Question: Need to identify the best way to contemplate this scenario :
The User can enter the system which fields he wants and what type of field
Example:
'''
ID;Key;Type;
01;Name;Varchar;
02;Date;DateTime;
03;Gender;byte;
'''
Then a 'tbRegister' table must store the information of the document registered by the user using the fields that it created.
'''
Guid;DocumentID;Fild_Name;Fild_Date;Fild_Gender;CreateOn; CreateBy;
das215sa-15d1a-2d56as1;1;Joao;21/01/2001;1;30/11/2013 10:00:00; msantiago;
'''
I also see a relationship between these tables. Something like:
FildByDocument:
'''
idFild;DocumentID;
01;1;
02;1;
03;1;
01;2;
'''
How would this in practice?
Like to meet a good structure. For such systems may contain very different types of documents
Got an exact example of what I wanted:

Thank you
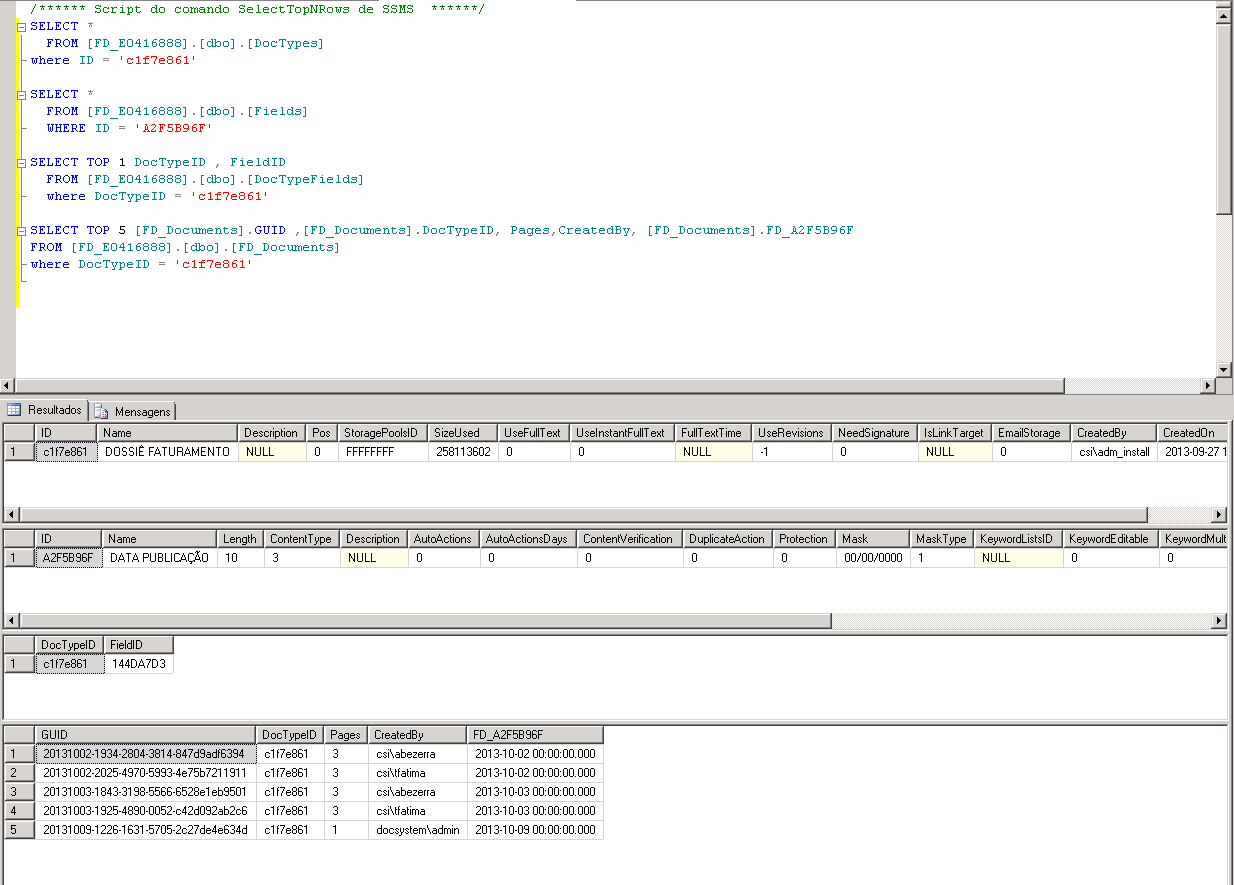
Answer: I would do something like
'''
Table_One_User
User_ID;INT; IDENTITY(1,1); --<-- Primary Key
01;Name;Varchar;
02;Date;DateTime;
03;Gender;byte;
Table_Two_File
DocumentID; --<-- Use INT not GUID (GUID is Not a good choice for Primary Key)
Fild_Name;
Fild_Date;
CreateOn;
CreateBy; Foreign Key --<-- Referencing to User_ID column in Table_One
-- You dont need to record Gender here you have
-- this information in Table one
'''